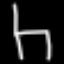
Label: chair